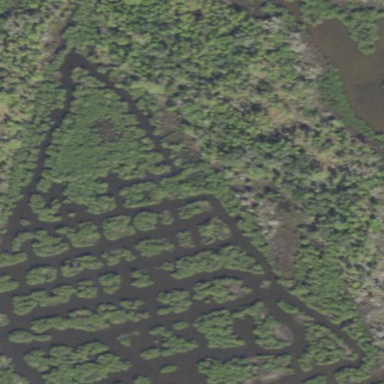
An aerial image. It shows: Mangrove wetland area.